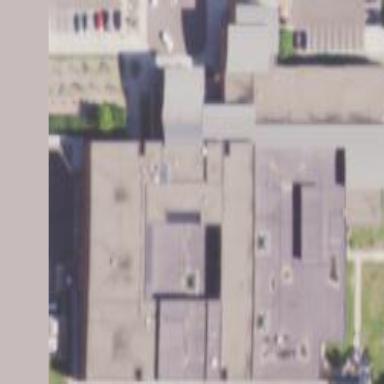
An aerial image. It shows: Public building.